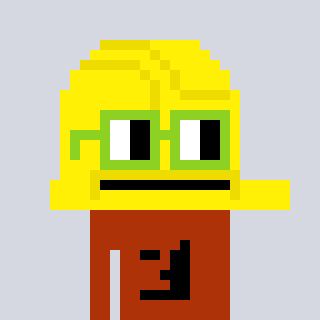
a pixel art character with square light green glasses, a construction helmet-shaped head and a hotbrown-colored body on a cool background